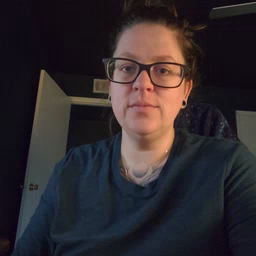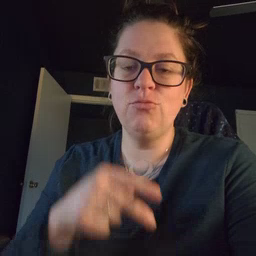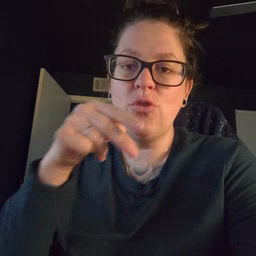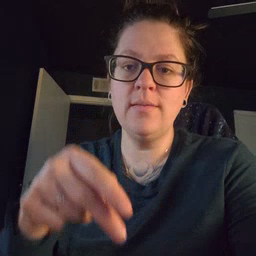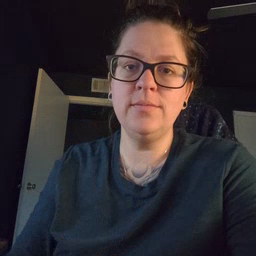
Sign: ride